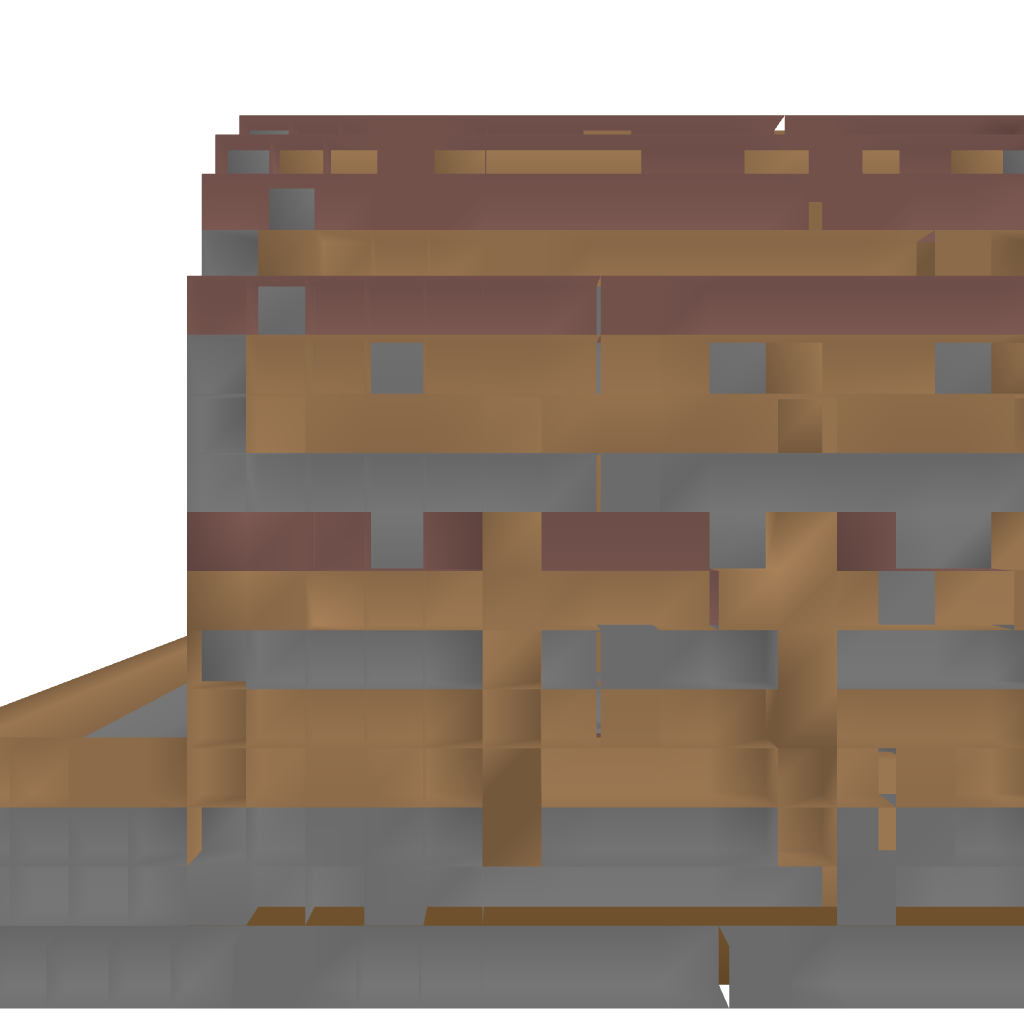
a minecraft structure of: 3 Stall Barn bad low quality